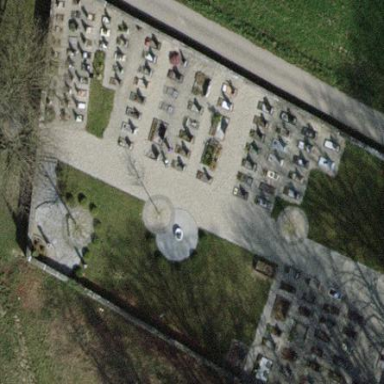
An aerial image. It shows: Cemetery.